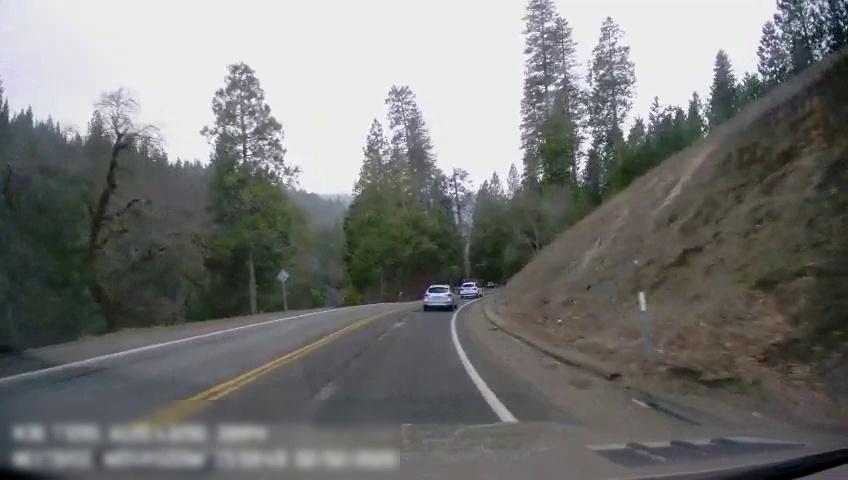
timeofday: Day
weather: Cloudy
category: Drivable Space
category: Vehicles | SUV
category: Vehicles | SUV
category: Lanes | Alternate Lane
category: Lanes | Current Lane
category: Lanes | Opposite Lane
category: Lanes | Opposite Lane